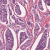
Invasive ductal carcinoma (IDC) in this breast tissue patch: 1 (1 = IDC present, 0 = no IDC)